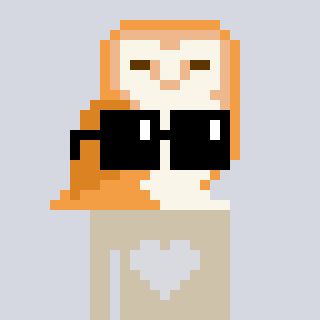
a pixel art character with square black sunglasses, a owl-shaped head and a bege-colored body on a cool background